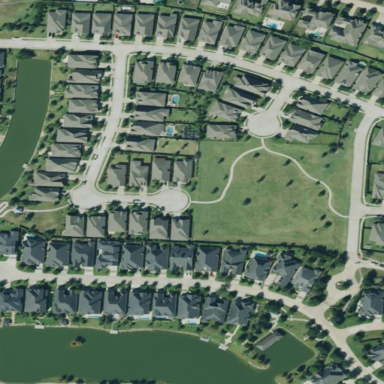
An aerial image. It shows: Residential area within neighborhood.